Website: crate-barrel
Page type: account-selection
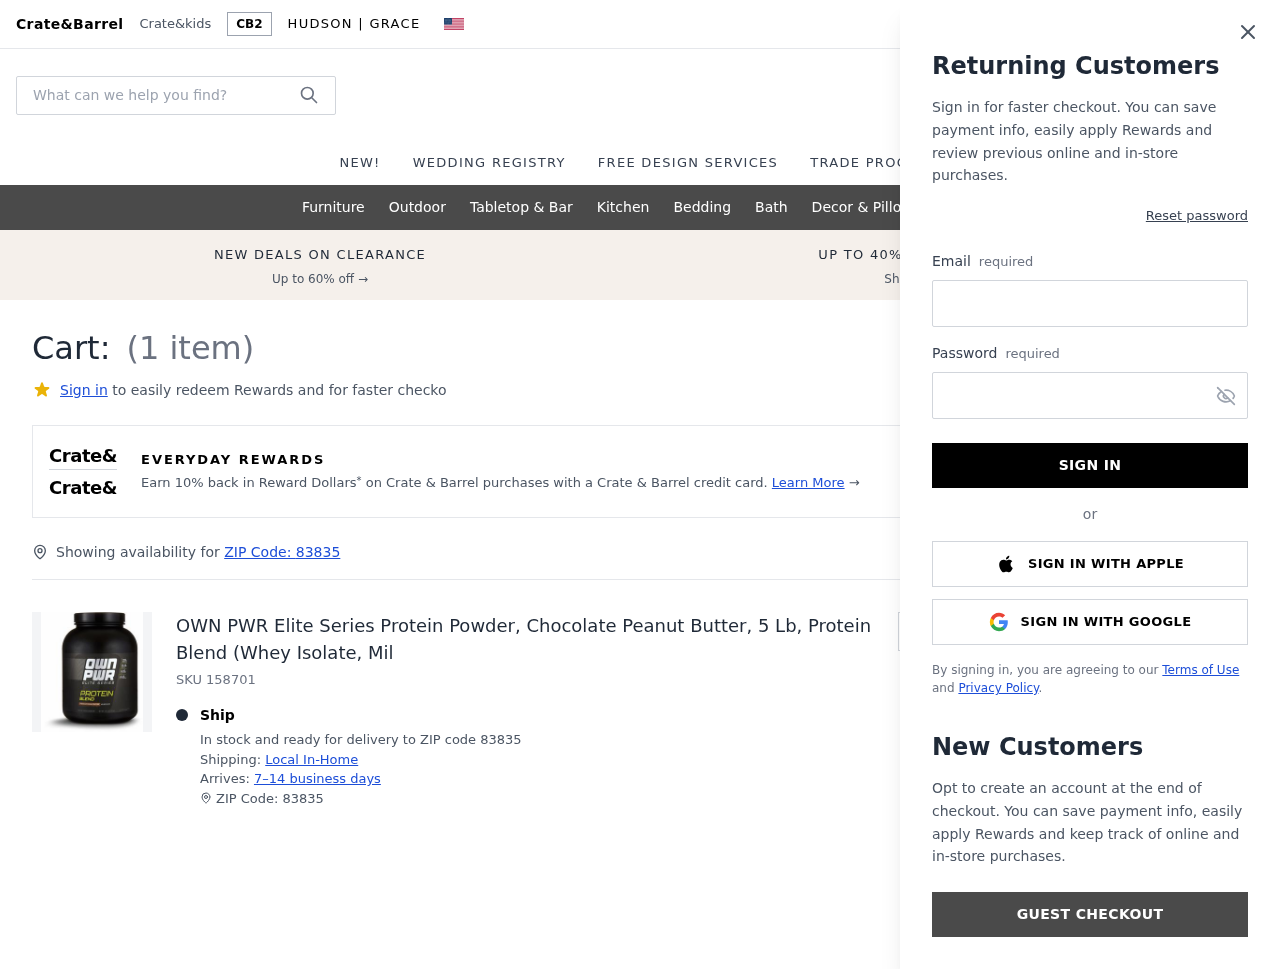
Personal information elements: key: PII_EMAIL
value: rlopez@yahoo.com
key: PII_POSTCODE
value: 83835
Product elements: key: PRODUCT1_NAME
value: OWN PWR Elite Series Protein Powder, Chocolate Peanut Butter, 5 Lb, Protein Blend (Whey Isolate, Mil
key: PRODUCT1_QUANTITY
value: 1
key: PRODUCT1_SKU
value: SKU 158701
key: PRODUCT1_ORIGINAL_PRICE
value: $44.74
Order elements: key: ORDER_NUM_ITEMS
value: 1
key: ORDER_SUBTOTAL
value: $35.79
Search elements: key: HEADER_SEARCH
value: What can we help you find?